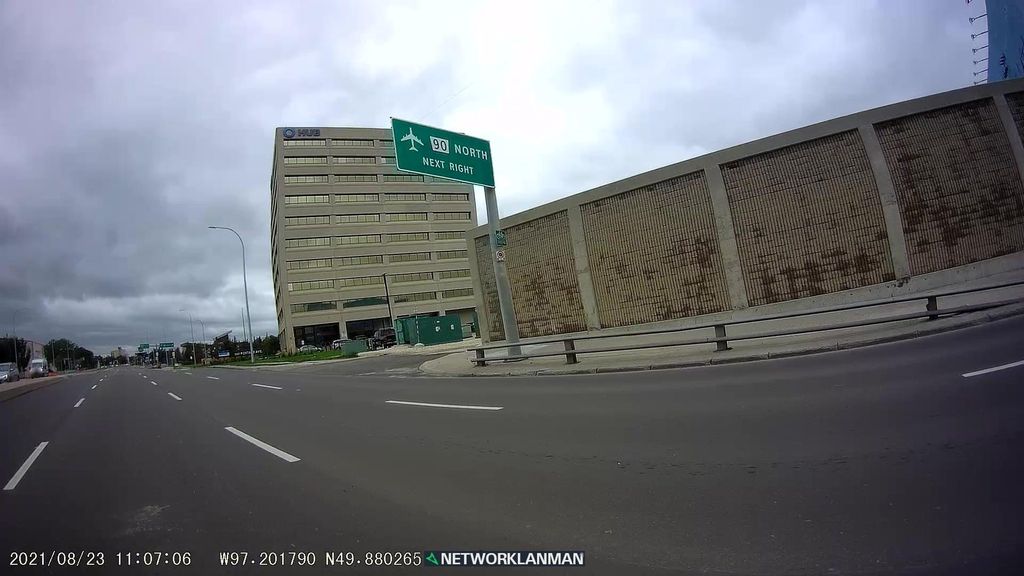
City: winnipeg